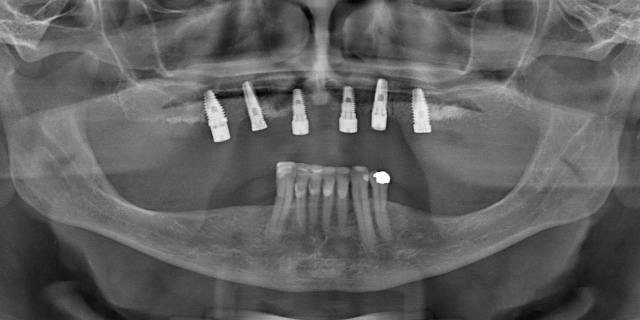
adult